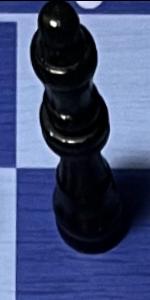
Label: Queen_Black